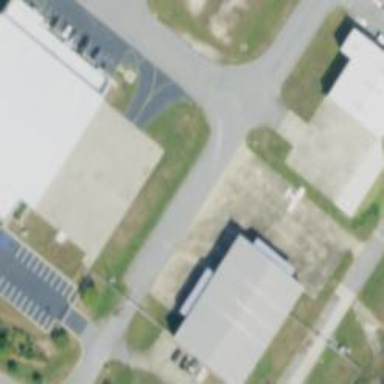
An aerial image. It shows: Hangar located at airport.